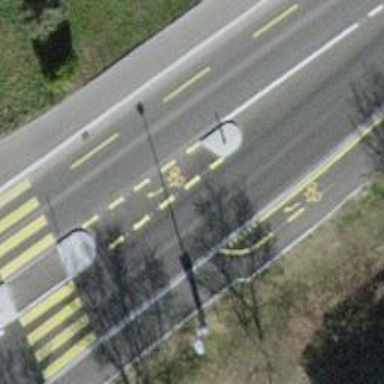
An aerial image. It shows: Secondary road with asphalt surface and dedicated cycle lane.